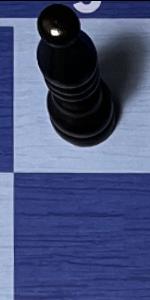
Label: Empty